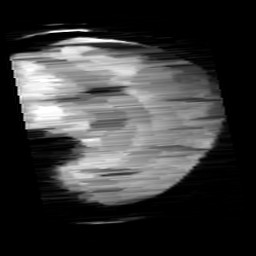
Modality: minIP
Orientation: sagittal
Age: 11
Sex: male
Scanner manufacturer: siemens
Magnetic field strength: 3 T
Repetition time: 0.027 s
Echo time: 0.02 s